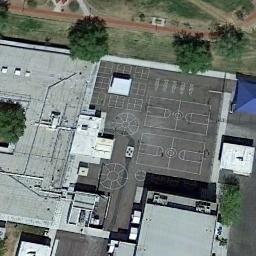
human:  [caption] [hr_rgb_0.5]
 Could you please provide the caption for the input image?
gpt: Two basketball courts next to the open area and some buildings beside .

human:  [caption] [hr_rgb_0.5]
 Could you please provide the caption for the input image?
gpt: There are two basketball courts on the vacant lot .

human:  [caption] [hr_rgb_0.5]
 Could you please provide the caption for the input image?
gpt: There are two basketball courts on the open place surrounded by some buildings .

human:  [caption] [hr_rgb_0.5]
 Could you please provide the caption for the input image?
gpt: Beside the basketball courts are some buildings and the bare lawn,With several trees on .

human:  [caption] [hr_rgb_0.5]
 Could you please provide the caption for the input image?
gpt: One blue building is next to two basketball courts .